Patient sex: M
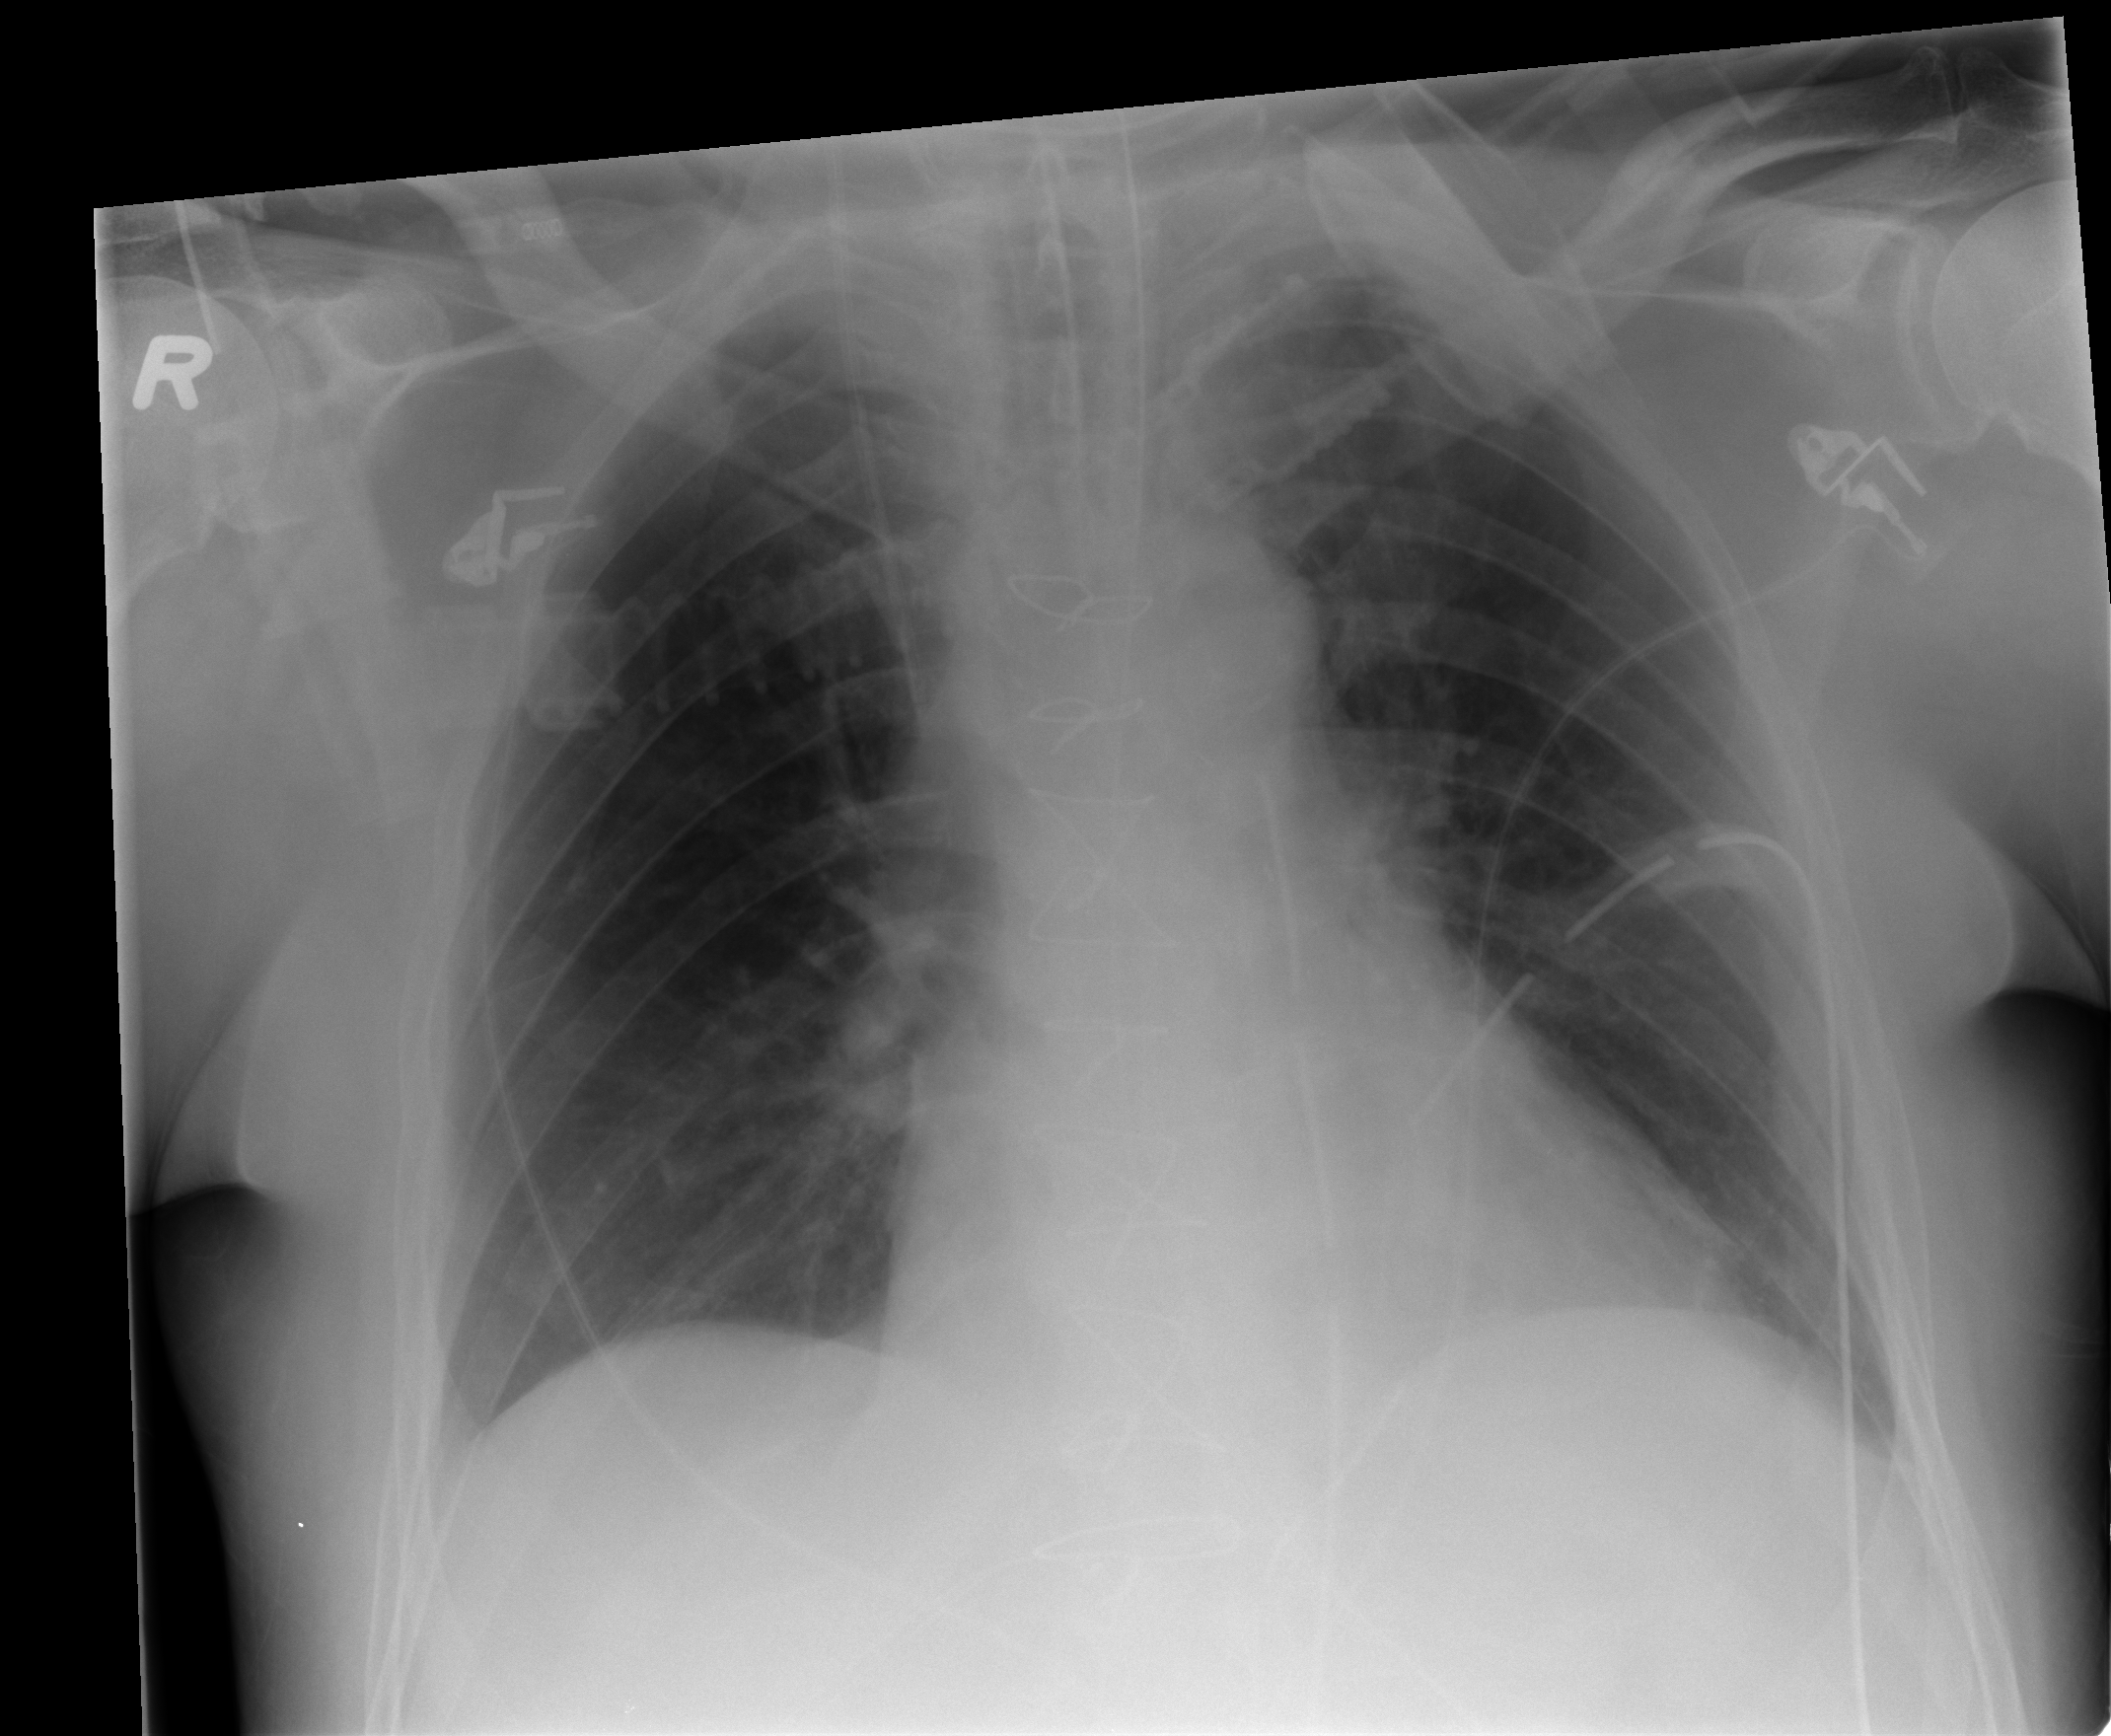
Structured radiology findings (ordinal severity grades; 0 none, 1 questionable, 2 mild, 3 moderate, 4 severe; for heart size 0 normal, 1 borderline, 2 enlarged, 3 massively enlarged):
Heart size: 0
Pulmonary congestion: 0
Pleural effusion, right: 0
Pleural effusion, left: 1
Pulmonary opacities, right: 0
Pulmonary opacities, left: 0
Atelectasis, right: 0
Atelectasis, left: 0